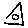
Label: triangle